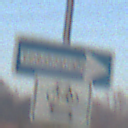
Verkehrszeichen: EinbahnstrasseRechtsweisend
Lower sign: RichtungsangabeDurchPfeile9
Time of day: Dawn
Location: Outdoor (Nature)
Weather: Clear
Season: NotSpecified
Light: Natural